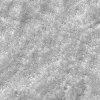
Atmospheric dust classification: not_dusty